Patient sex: F
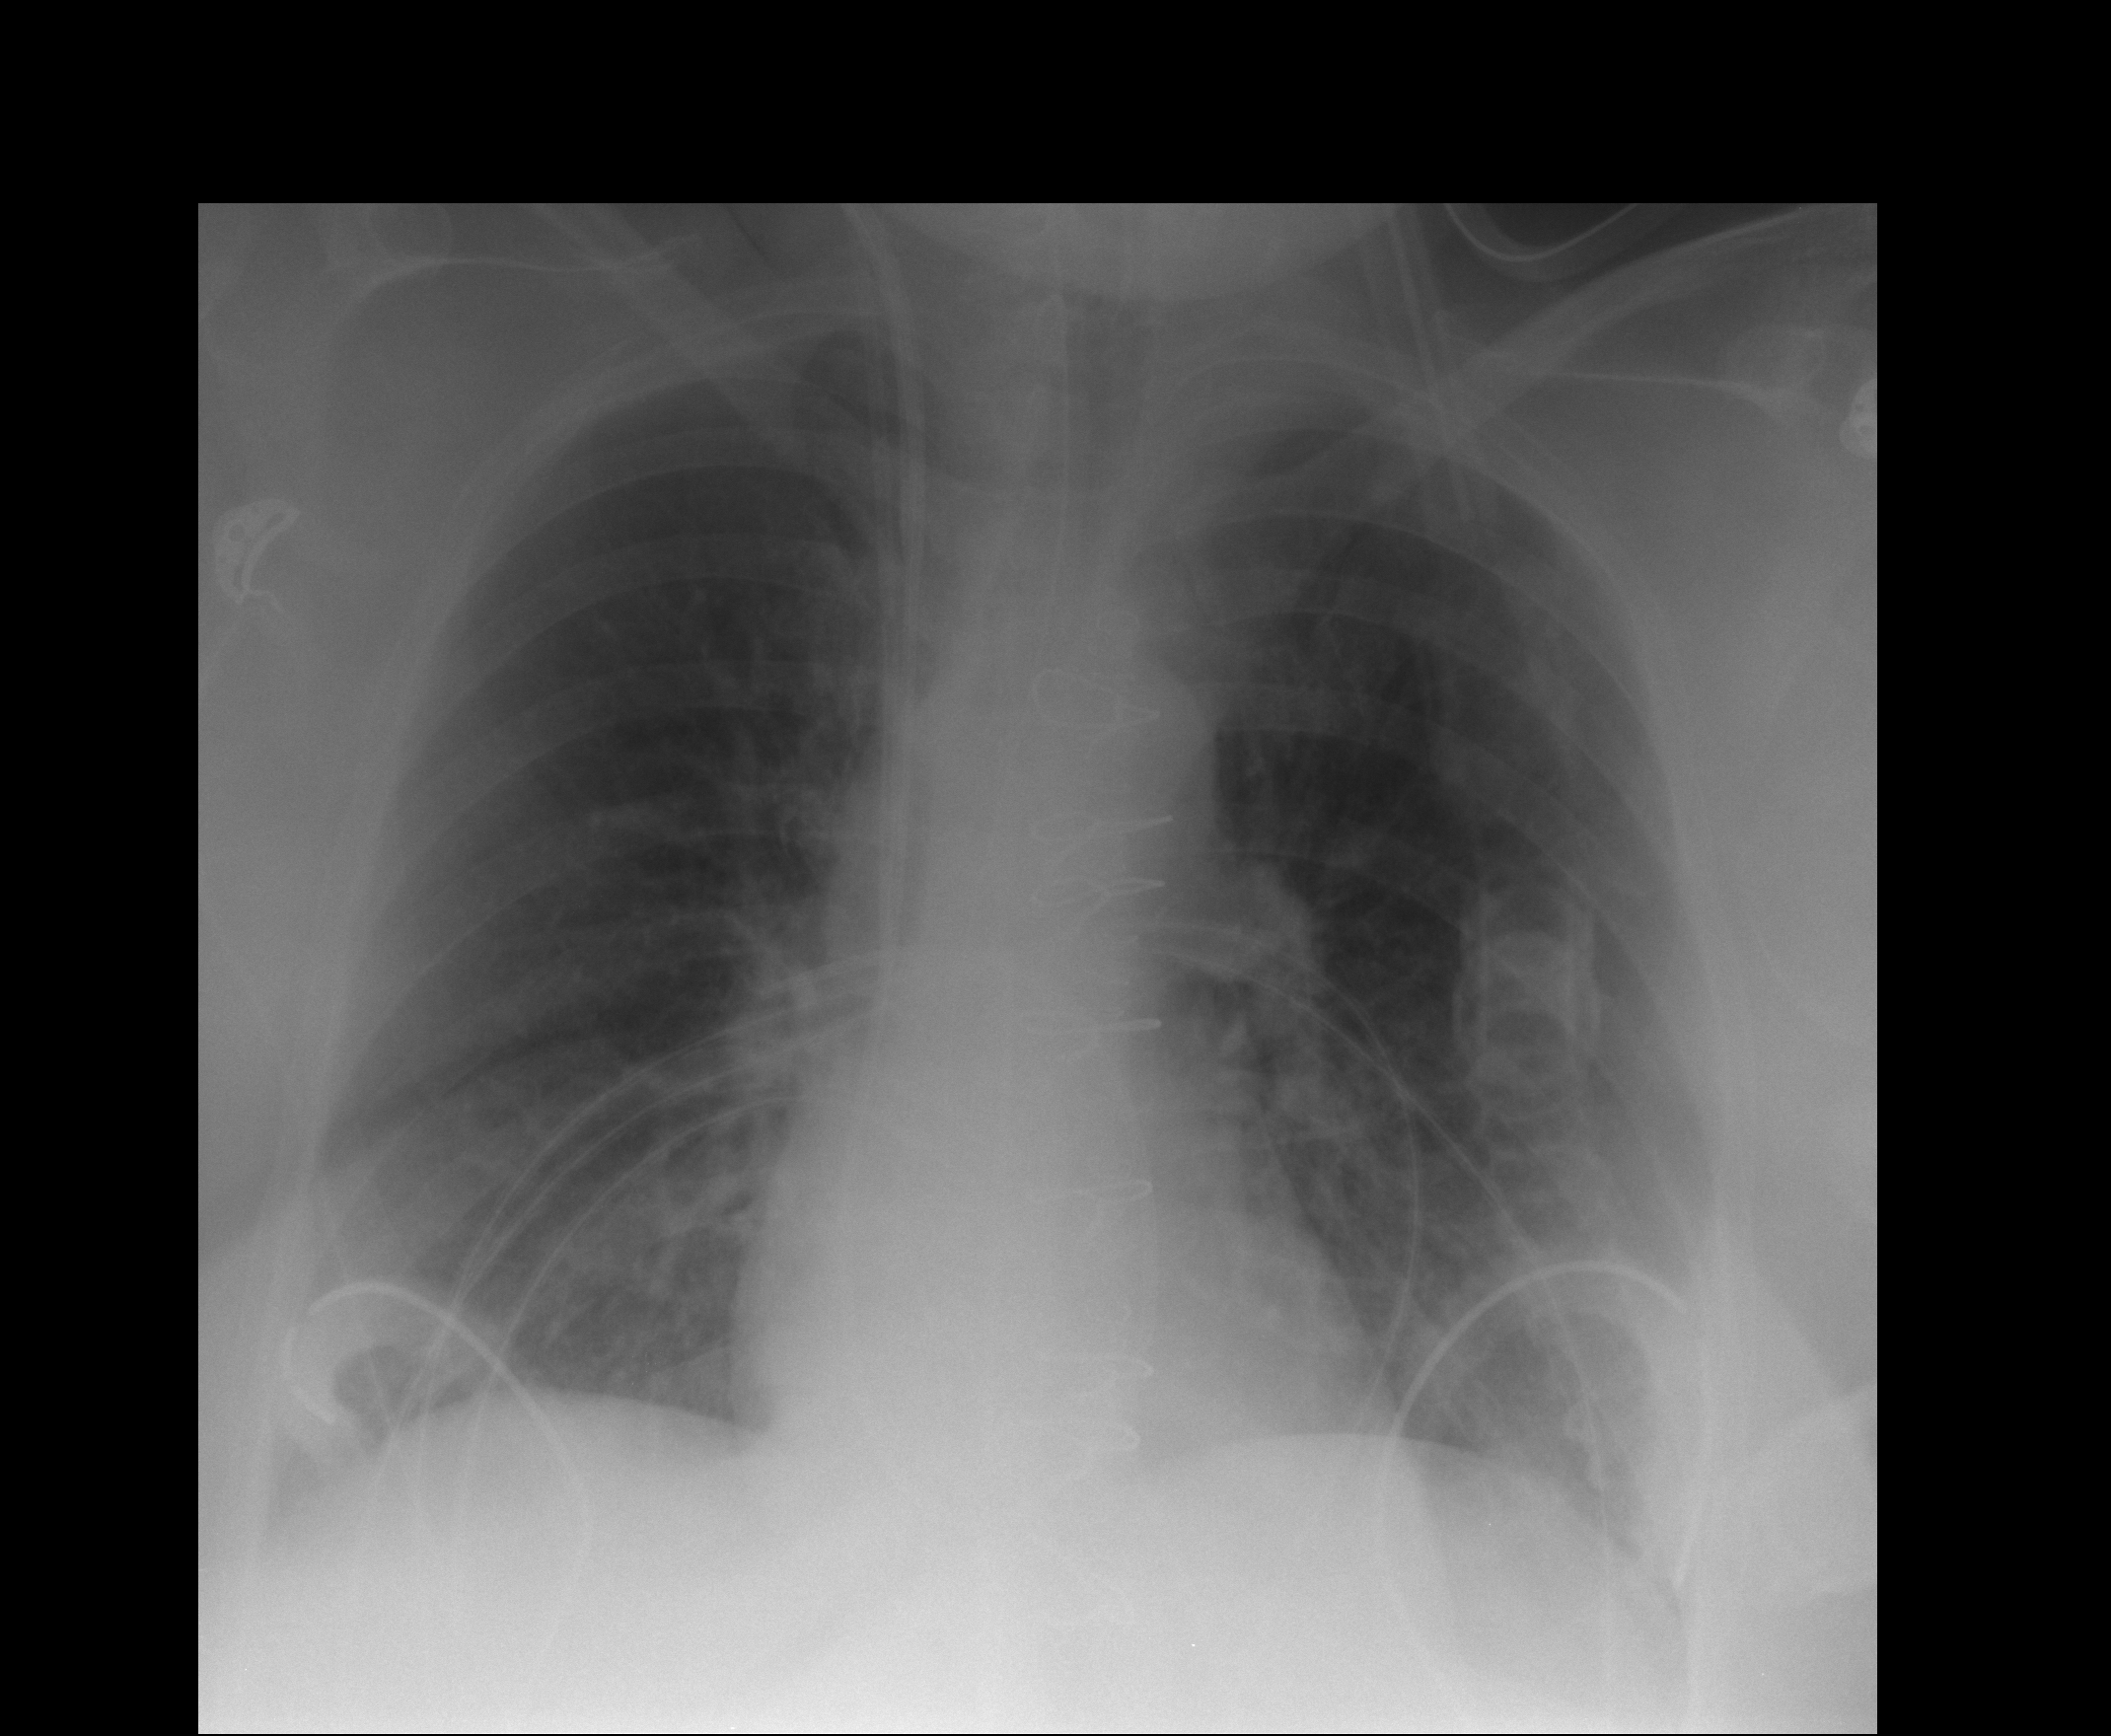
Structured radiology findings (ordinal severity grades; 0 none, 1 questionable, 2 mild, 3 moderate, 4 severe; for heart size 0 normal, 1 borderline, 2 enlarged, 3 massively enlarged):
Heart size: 0
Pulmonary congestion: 2
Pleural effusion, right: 1
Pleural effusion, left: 1
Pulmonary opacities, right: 0
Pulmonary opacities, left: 0
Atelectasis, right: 1
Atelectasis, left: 1